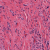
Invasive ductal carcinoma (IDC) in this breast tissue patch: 1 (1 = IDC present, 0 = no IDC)